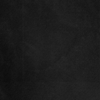
Label: dusty